Aerial crown-view tile of a tropical tree (Barro Colorado Island, Panama), acquired 20241216:
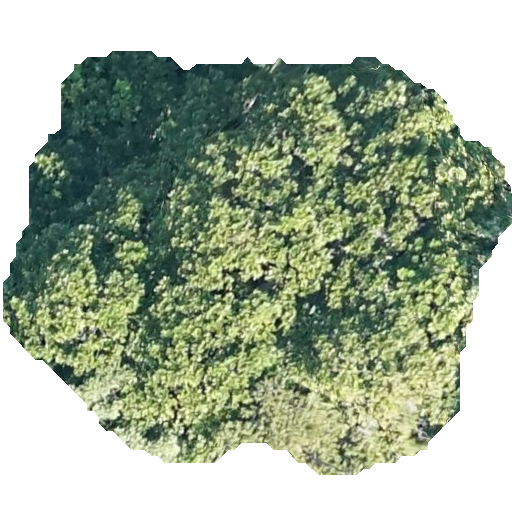
Species: Anacardium excelsum
GBIF accepted scientific name: Anacardium excelsum
Crown area: 240.495 m²